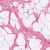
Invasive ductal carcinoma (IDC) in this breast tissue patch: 0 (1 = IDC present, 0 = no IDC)